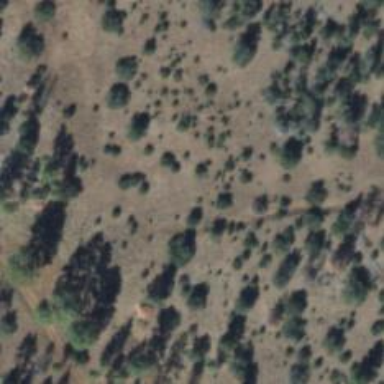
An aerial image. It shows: Area covered in scrub vegetation.